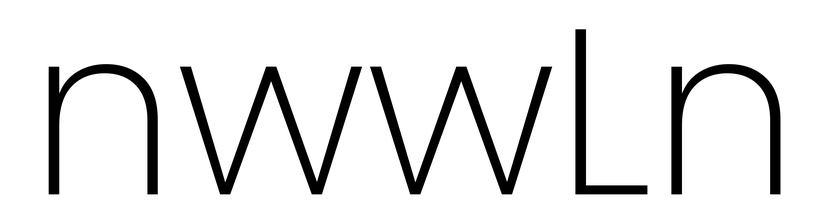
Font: Poppins-ExtraLight